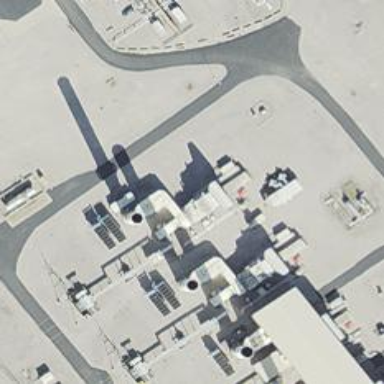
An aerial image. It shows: Gas turbine generator.